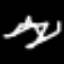
Label: The Eiffel Tower